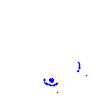
Particle: electron